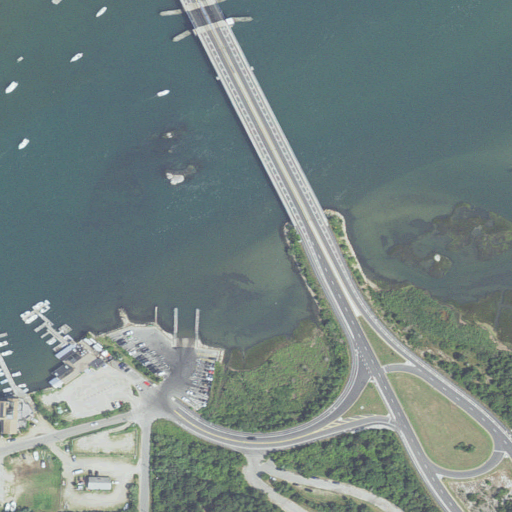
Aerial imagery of cape in Massachusetts named Pines Point containing open water, high intensity development, medium intensity development, low intensity development, herbaceous wetlands, barren land, open development, and grassland